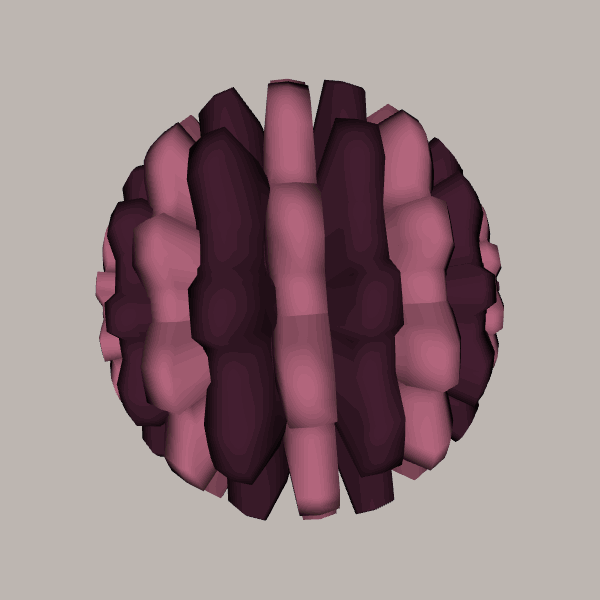
Background: light